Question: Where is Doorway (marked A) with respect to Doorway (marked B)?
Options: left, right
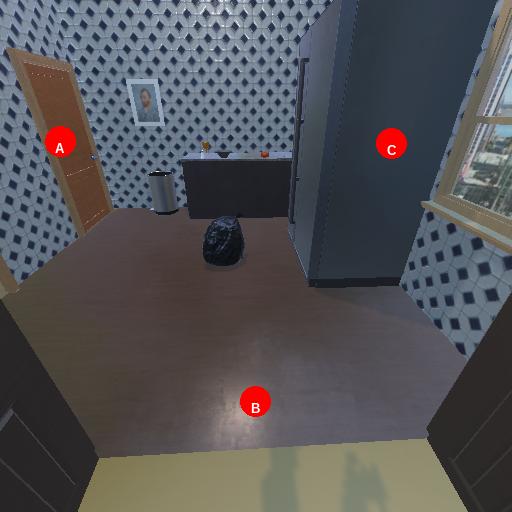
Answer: left